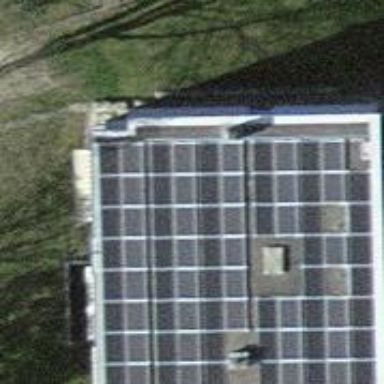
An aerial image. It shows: Solar power generator using photovoltaic method with solar photovoltaic panel types.